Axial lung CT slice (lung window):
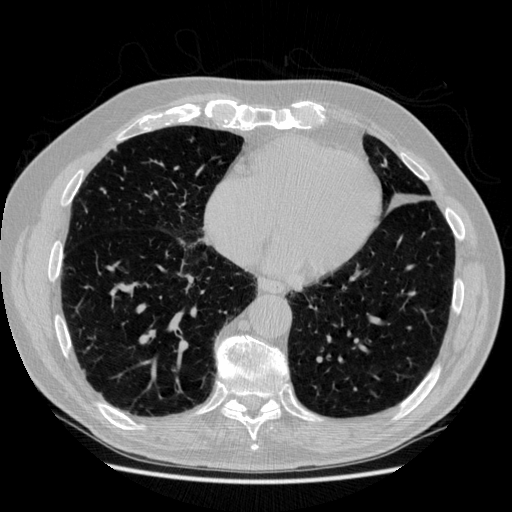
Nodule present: no